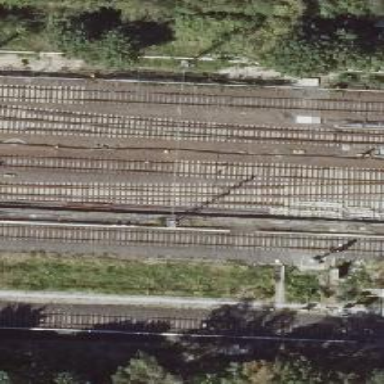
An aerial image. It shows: Railway signal.